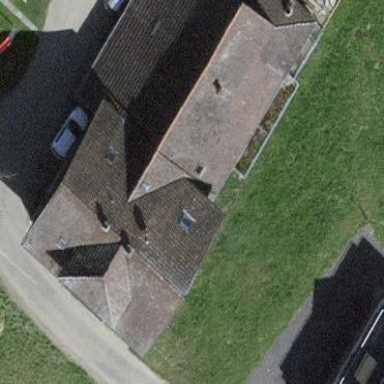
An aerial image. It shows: Simple house.